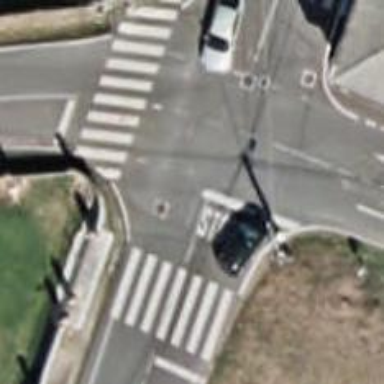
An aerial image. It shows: Stop road.